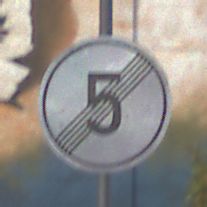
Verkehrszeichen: EndeGeschwindigkeit5
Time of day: MorningAfternoon
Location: Outdoor (Urban)
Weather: PartlyCloudy
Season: NotSpecified
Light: Natural